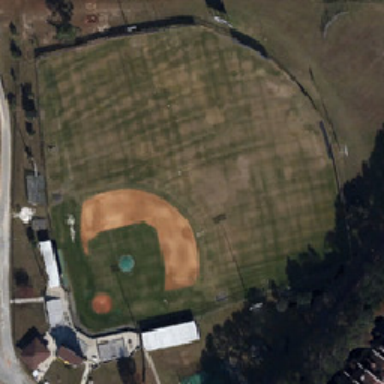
The red track separates the baseball field from the gray house .